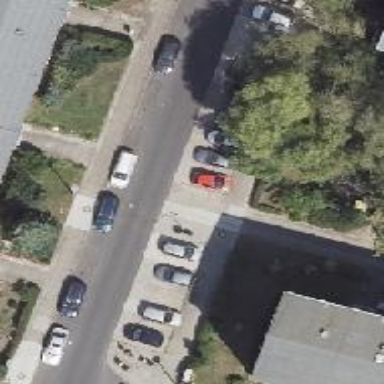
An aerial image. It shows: Residential road with asphalt surface and sidewalks on both sides. There is parallel on-street parking on the left side and the right sidewalk has concrete surface.